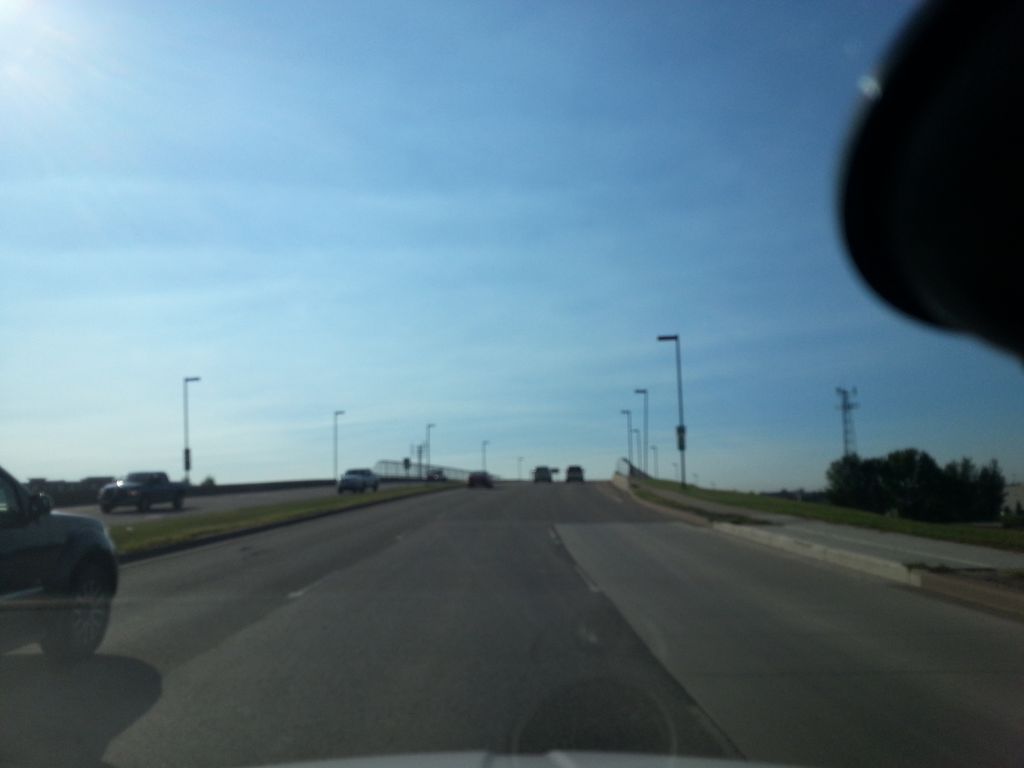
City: edmonton